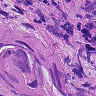
Metastatic tissue present: yes